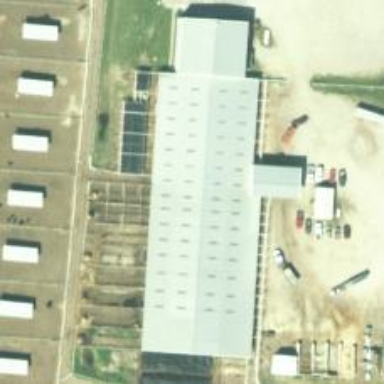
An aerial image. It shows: Animal breeding facility.